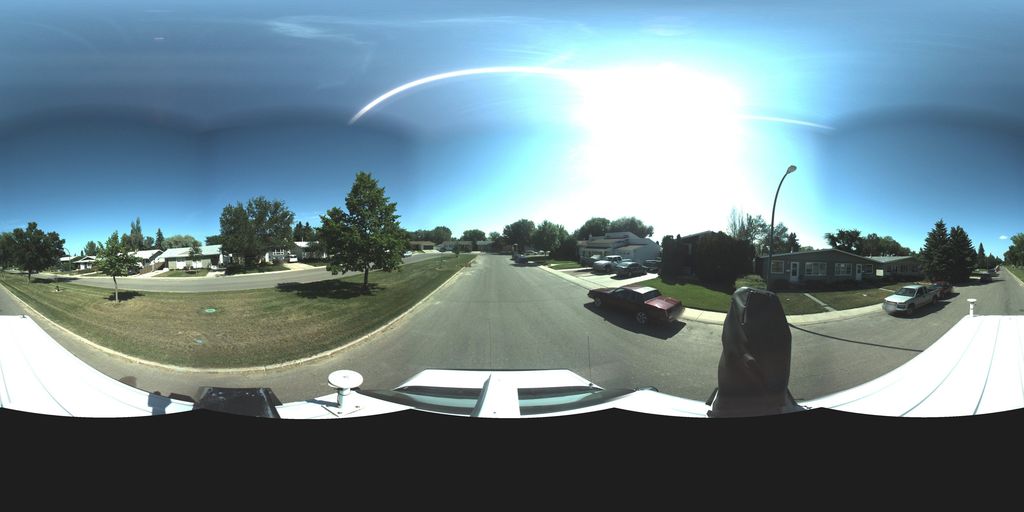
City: saskatoon